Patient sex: F
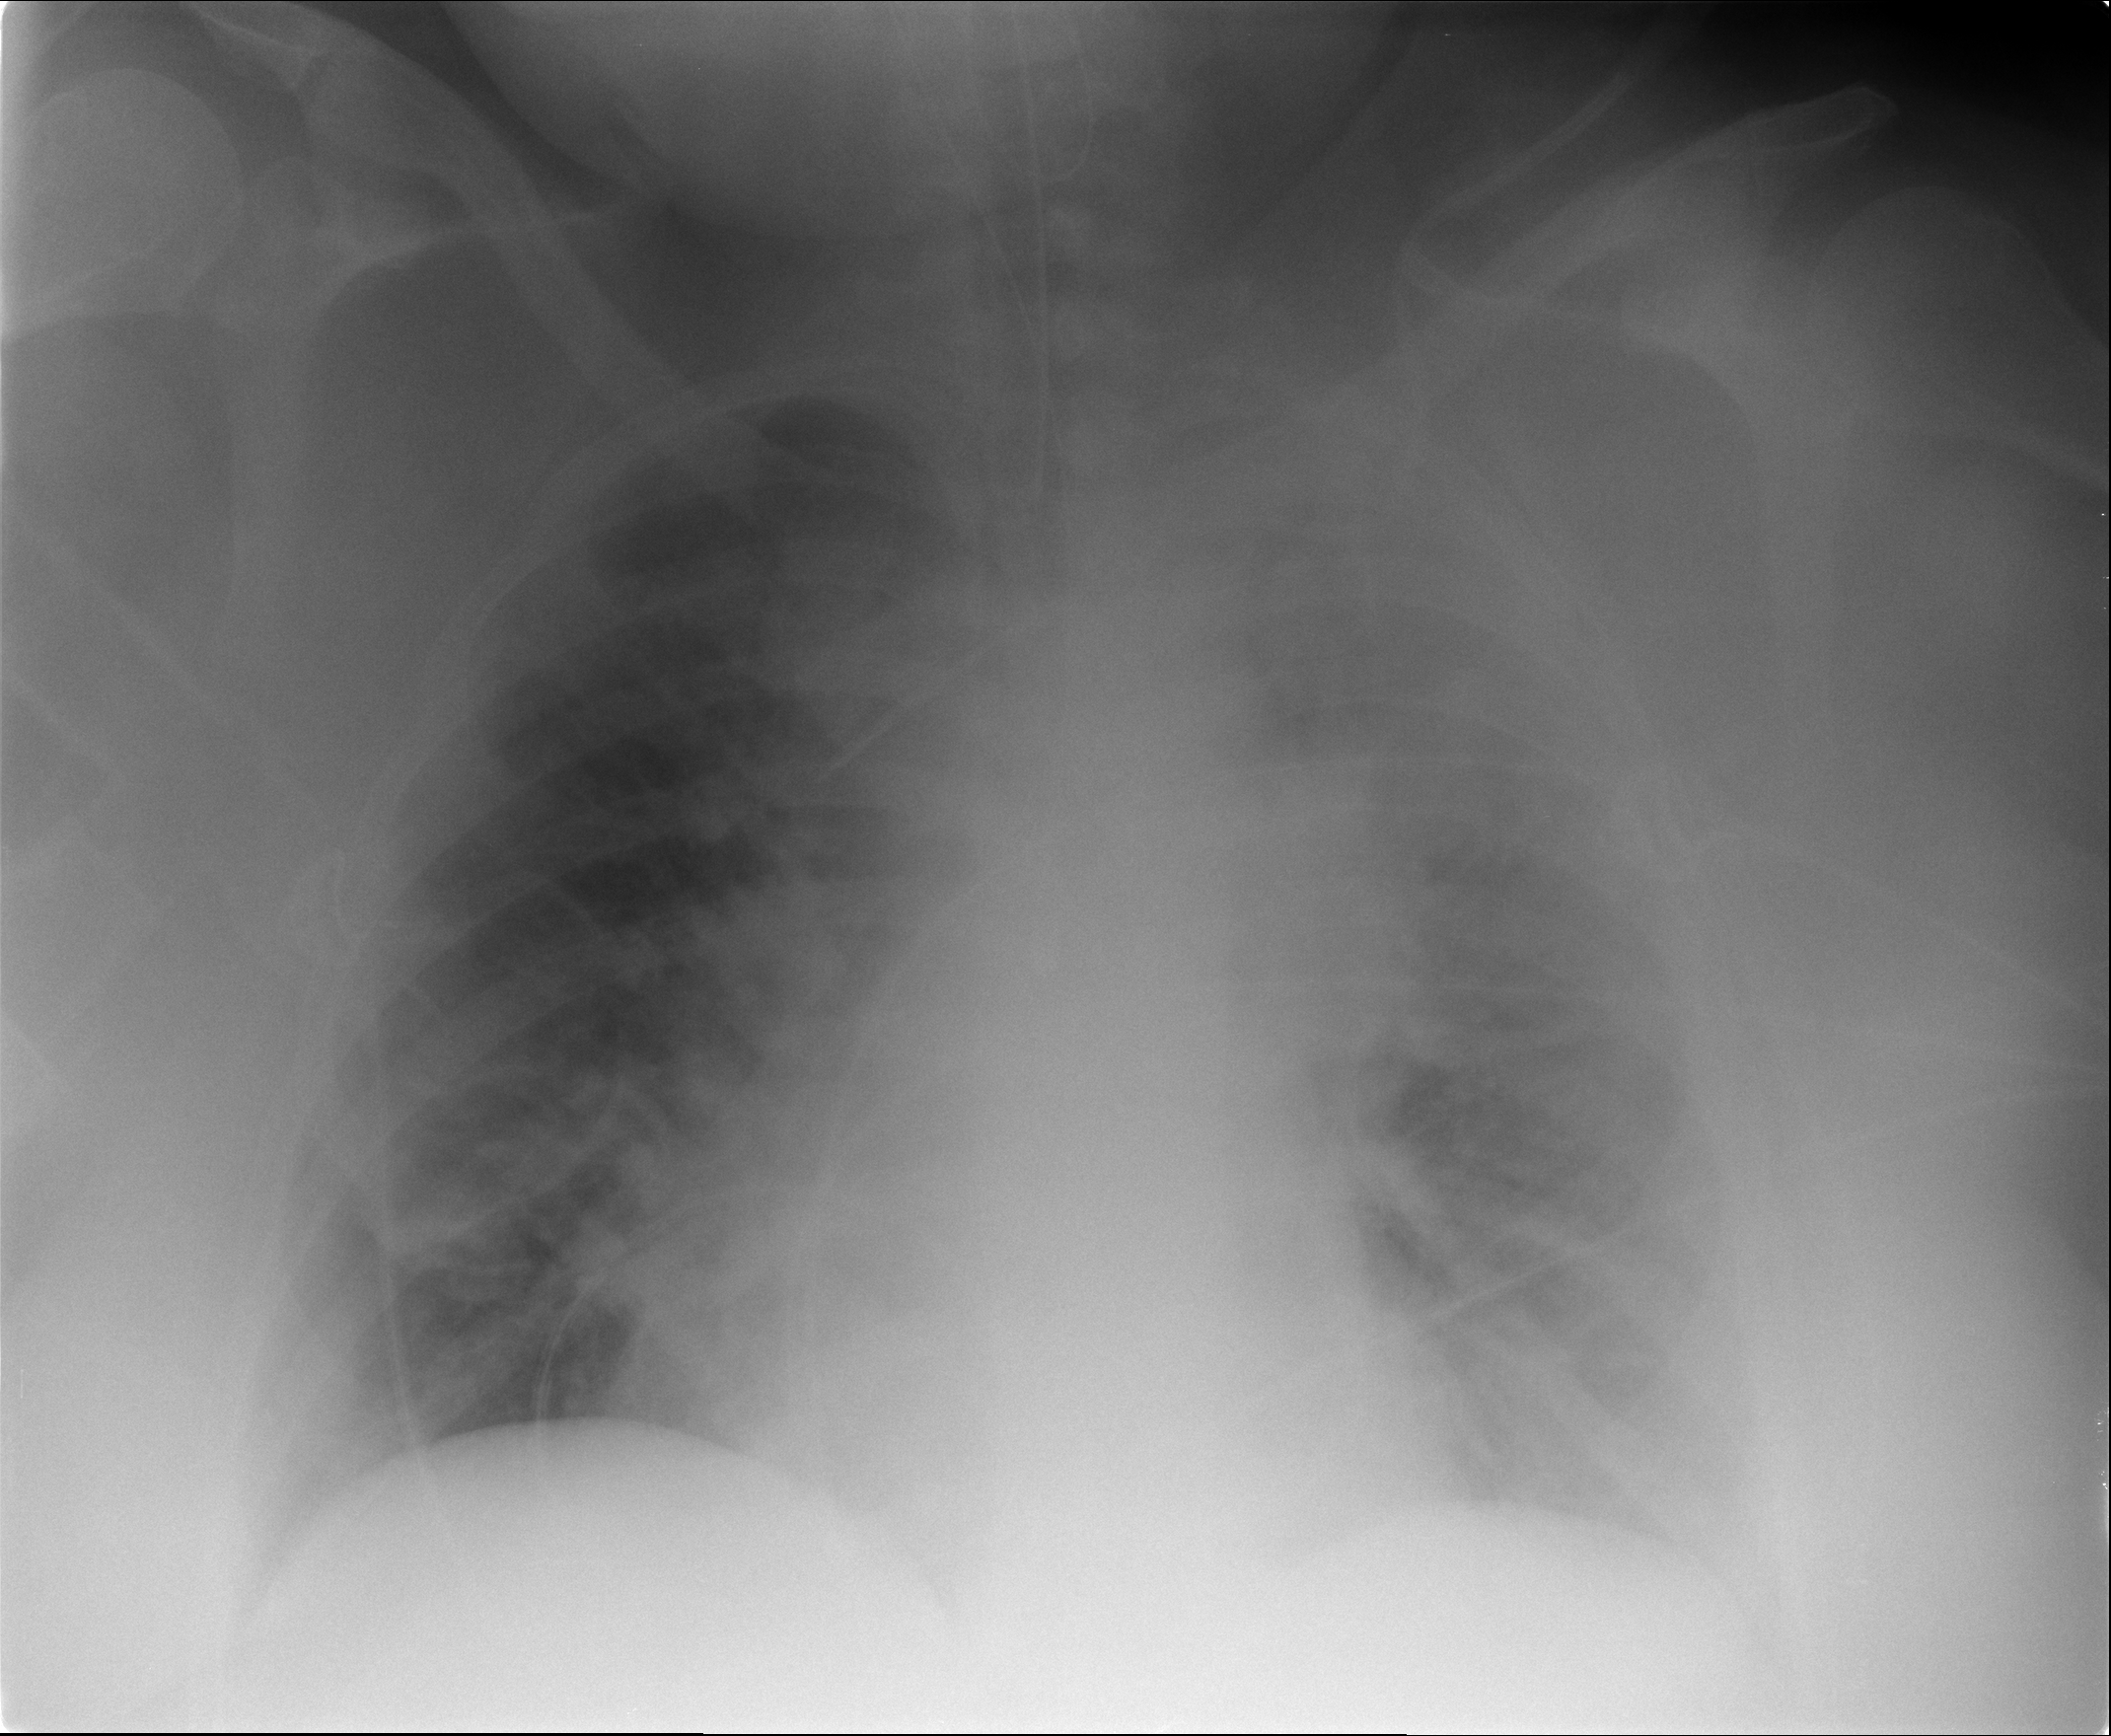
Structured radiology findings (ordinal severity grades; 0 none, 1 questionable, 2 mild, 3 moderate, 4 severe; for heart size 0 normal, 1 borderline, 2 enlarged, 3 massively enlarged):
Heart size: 1
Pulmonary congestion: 2
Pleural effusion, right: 0
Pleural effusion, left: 0
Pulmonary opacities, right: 2
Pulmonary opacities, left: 3
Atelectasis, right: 2
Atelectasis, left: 2